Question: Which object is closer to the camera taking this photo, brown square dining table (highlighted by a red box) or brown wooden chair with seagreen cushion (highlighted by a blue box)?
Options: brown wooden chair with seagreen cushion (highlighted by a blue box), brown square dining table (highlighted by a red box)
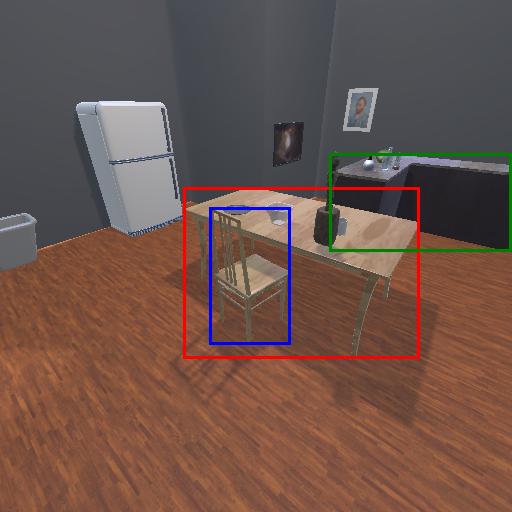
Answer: brown wooden chair with seagreen cushion (highlighted by a blue box)